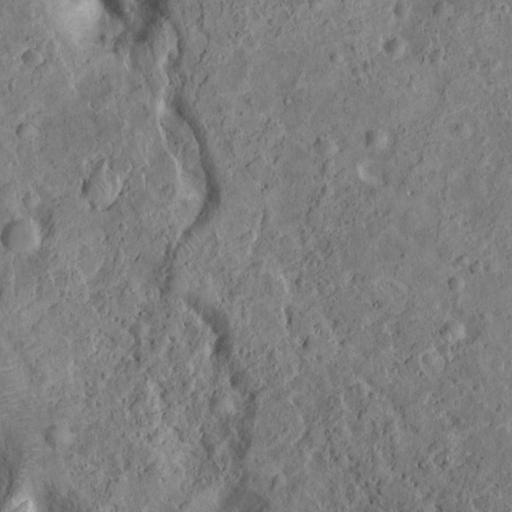
Classes present: Background, Cone